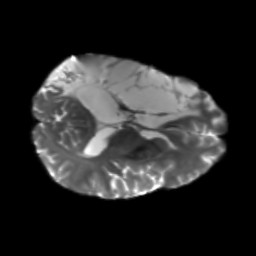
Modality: T2w
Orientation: axial
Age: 40
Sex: male
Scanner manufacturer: siemens
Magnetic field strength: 3 T
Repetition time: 5.25 s
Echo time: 0.08 s